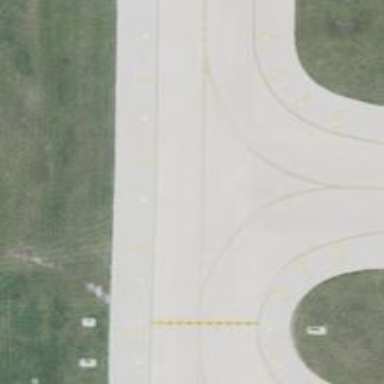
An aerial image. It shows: View of taxiway at the airport.